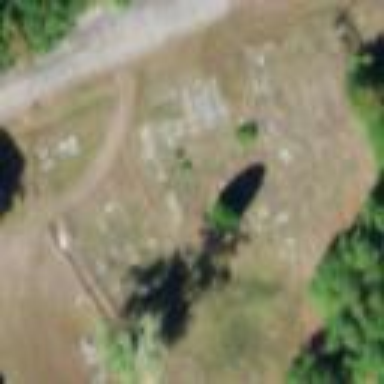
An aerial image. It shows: Cemetery.